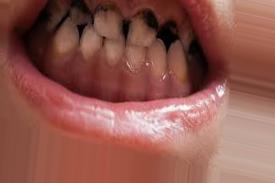
Condition: Caries